Question: I am using skobbler map for Android. I do not require current location to pointed on the map, so I am not registering for the current location listener and skobbler map itself adds an default current location pin on the map. Please check the image attached.  , please tell me how to not display this. And, by default the maps takes to Berlin, Germany can this be avoided? If yes, how?
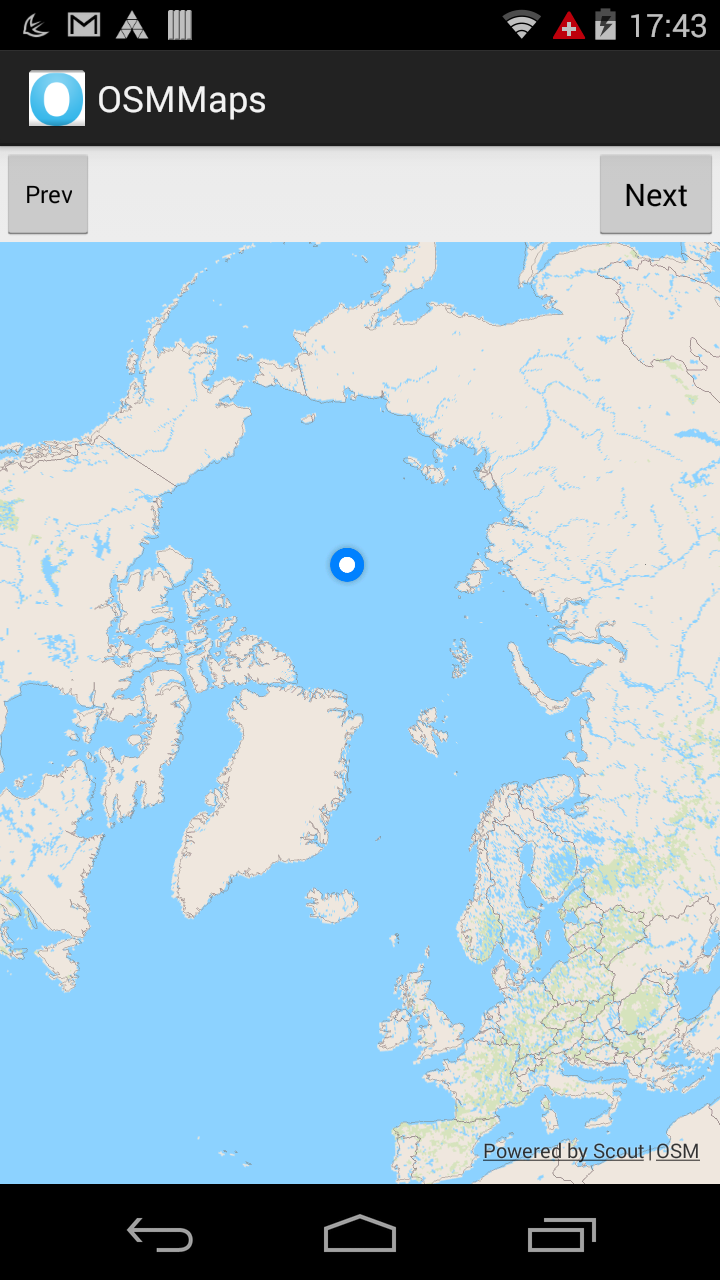
Answer: You can set the behavior of the default position annotation with 'mapView.getMapSettings().setCurrentPositionShown(false)'.
To center the map on a desired location use 'mapView.centerMapOnPosition(skPosition)'.
Where 'mapView' is your 'SKMapSurfaceView' instance.